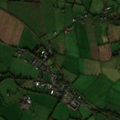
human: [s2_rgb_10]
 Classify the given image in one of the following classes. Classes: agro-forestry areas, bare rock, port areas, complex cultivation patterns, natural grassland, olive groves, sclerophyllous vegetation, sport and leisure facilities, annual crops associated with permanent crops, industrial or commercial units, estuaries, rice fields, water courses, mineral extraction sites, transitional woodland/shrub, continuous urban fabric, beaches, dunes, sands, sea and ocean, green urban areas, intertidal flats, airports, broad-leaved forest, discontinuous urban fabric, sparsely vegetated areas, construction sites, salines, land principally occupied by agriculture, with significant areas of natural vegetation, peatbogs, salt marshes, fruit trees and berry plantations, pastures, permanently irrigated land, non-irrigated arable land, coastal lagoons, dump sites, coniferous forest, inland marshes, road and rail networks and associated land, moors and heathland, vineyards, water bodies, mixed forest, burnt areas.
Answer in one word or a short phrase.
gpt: pastures